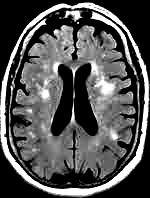
Label: notumor